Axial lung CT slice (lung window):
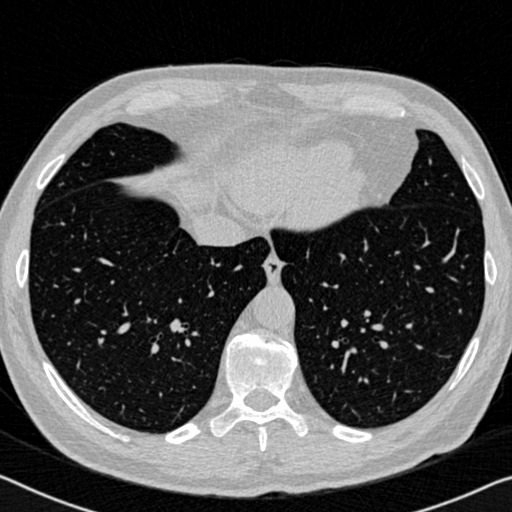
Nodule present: no